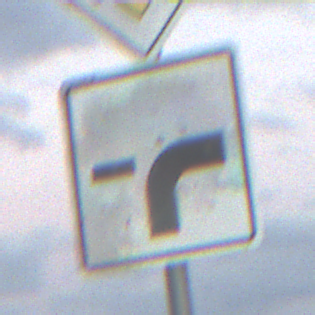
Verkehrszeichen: VerlaufVorfahrtsstrasse9
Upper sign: Vorfahrtsstrasse
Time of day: SunriseSunset
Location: Outdoor (Nature)
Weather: PartlyCloudy
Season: NotSpecified
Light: Natural